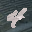
Label: 4